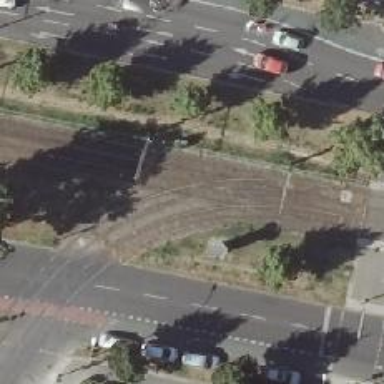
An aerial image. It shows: Railway crossing.